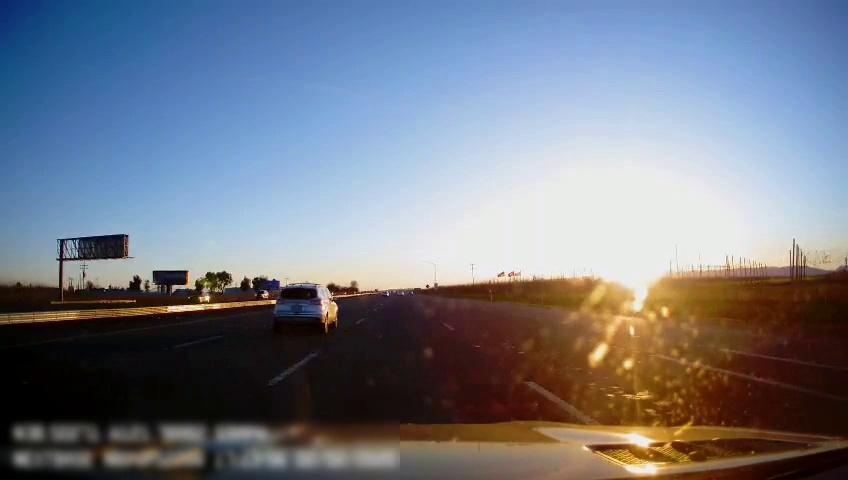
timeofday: Day
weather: Sunny
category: Drivable Space
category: Vehicles | SUV
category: Vehicles | Car
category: Vehicles | SUV
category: Lanes | Alternate Lane
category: Lanes | Alternate Lane
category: Lanes | Current Lane
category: Lanes | Current Lane
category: Lanes | Alternate Lane
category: Lanes | Alternate Lane